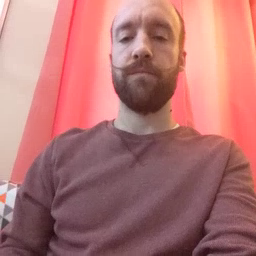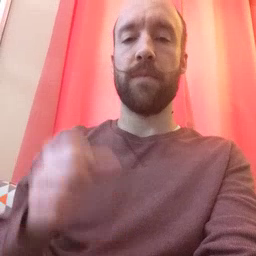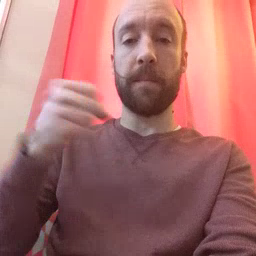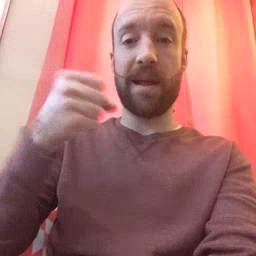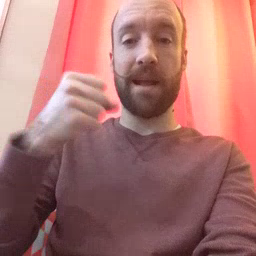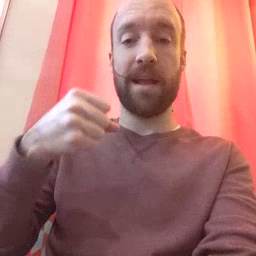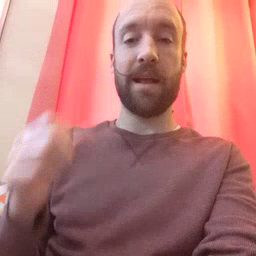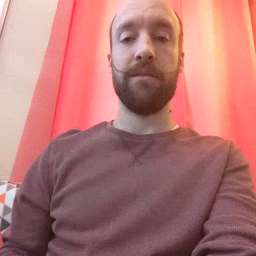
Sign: make